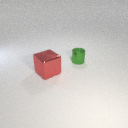
large red metal cube to the left of small green metal cylinder